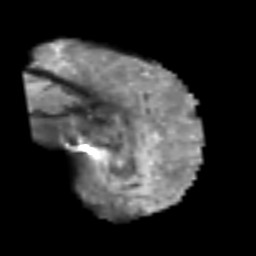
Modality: T2w
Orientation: sagittal
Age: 55
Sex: male
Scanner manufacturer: siemens
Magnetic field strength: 3 T
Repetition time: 6.1 s
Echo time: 0.101 s